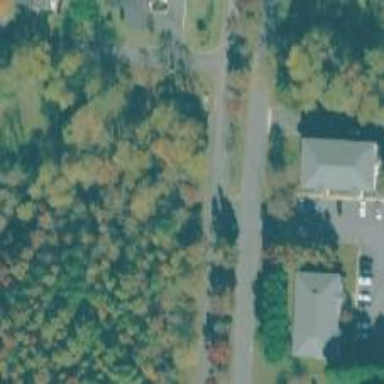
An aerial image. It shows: Residential road.